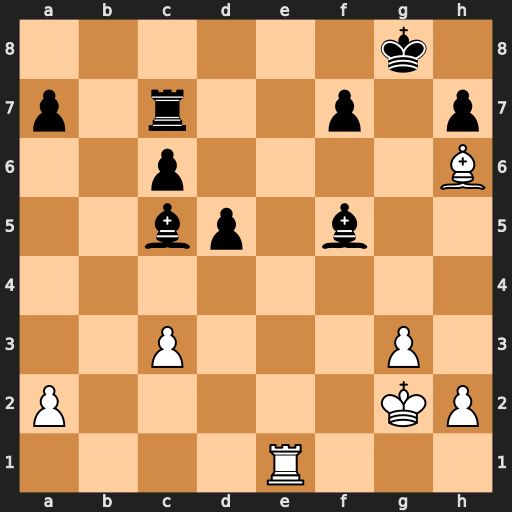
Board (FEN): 6k1/p1r2p1p/2p4B/2bp1b2/8/2P3P1/P5KP/4R3
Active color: w
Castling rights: -
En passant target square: -
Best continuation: Re8+ Bf8 Rxf8#